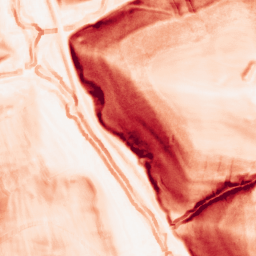
Category: morphological
Decomposition family: morphological_square
Decomposition parameters: operation: gradient
size: 5
Upsampling method: cubic_catmull_rom
Upsampling parameters: scale: 2
Upsampling scale: 2